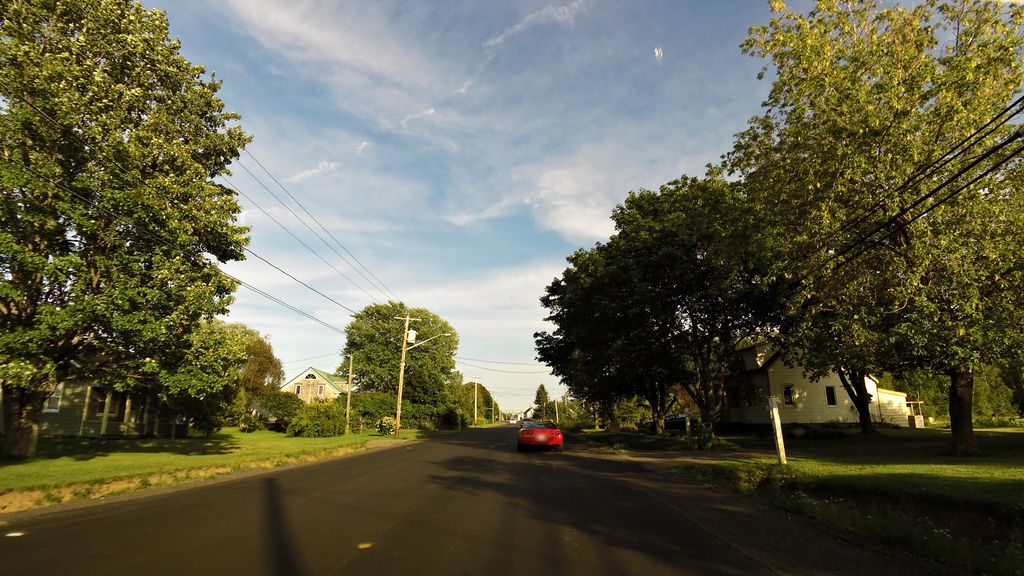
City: charlottetown